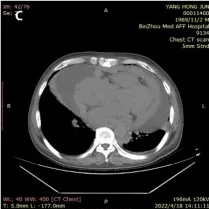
Pathological results of pericardial effusion. Preoperative chest CT prompted a large number of pericardial effusion.
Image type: radiology (ct)